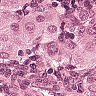
Metastatic tissue present: yes